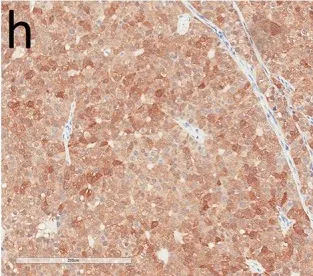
Histology and Immunoprofile of Intrathyroidal Parathyroid Carcinoma. There is diffuse staining for PGP 9.5.
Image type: pathology (immunostaining)